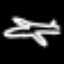
Label: airplane